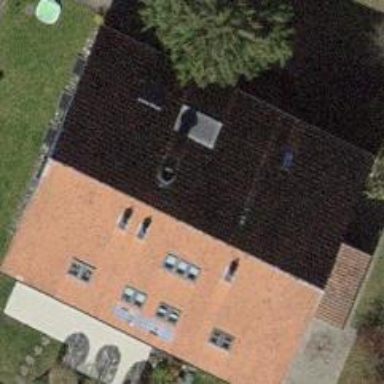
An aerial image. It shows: Residential building.